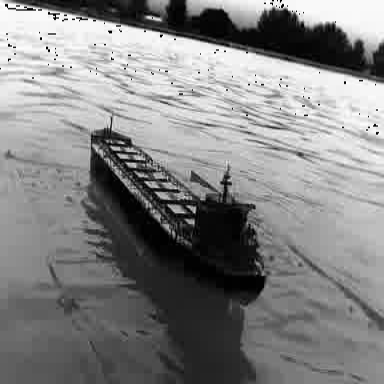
There is a liner in the infrared image.